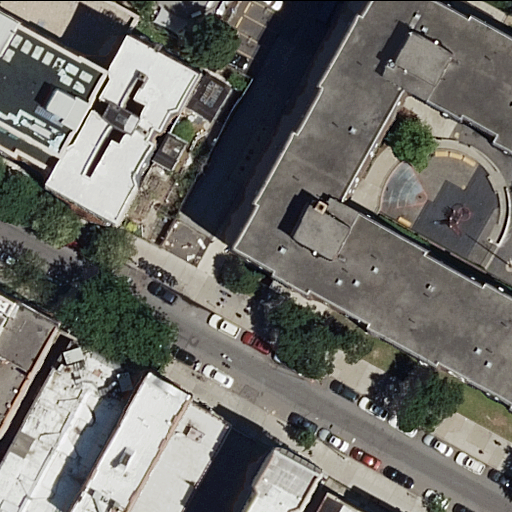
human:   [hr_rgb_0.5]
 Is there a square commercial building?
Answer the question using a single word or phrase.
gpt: no

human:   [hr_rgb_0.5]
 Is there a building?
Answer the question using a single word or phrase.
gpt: yes

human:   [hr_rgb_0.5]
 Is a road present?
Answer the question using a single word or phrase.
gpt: yes

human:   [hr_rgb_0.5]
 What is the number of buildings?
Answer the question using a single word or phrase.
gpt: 10

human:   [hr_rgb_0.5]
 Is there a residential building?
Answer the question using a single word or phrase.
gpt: yes

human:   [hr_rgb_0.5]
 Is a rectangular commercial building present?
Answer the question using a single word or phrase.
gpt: no

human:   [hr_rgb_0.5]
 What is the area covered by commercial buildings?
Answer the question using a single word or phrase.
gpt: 0m2

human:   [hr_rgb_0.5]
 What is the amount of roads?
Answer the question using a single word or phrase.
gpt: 1

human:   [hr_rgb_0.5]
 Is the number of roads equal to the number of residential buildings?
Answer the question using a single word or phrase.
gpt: no

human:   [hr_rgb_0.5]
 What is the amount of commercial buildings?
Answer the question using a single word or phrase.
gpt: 0

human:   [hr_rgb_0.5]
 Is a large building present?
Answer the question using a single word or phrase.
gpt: yes

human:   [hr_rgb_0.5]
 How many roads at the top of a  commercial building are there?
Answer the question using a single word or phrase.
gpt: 0

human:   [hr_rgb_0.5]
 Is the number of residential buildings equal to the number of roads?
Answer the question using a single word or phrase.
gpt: no

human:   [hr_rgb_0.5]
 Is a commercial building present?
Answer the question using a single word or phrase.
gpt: no

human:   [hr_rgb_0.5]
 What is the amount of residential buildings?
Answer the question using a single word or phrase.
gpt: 10

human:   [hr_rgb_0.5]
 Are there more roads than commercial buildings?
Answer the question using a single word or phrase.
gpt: yes

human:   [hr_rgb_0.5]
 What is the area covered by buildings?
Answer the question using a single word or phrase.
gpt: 2917m2

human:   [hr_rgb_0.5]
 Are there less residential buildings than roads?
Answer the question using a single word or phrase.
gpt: no

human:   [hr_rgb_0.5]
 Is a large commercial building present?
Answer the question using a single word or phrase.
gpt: no

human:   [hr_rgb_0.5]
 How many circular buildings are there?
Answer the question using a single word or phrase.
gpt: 0

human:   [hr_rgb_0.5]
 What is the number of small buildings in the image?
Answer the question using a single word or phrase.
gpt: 2

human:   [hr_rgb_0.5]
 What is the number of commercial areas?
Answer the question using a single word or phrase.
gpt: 0

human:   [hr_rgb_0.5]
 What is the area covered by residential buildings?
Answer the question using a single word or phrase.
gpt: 2917m2

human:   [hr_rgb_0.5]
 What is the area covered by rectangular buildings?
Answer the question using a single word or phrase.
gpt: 640m2

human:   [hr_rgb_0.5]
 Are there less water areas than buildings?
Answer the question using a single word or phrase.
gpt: yes

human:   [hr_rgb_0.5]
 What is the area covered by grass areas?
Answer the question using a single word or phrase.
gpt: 0m2

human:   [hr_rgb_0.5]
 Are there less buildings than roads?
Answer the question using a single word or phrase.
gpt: no

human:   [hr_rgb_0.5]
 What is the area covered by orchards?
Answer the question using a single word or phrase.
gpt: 0m2

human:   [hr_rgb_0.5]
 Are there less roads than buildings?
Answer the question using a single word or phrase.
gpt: yes

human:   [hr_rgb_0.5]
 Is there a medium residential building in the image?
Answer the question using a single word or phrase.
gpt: yes

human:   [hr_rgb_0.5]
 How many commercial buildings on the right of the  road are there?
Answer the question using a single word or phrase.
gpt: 0

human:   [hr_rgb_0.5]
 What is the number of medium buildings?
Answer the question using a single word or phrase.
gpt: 7

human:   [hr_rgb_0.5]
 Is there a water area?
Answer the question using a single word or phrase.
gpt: no

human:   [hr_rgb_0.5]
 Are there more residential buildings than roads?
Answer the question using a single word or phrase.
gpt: yes

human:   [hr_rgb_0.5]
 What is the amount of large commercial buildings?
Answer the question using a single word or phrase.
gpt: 0

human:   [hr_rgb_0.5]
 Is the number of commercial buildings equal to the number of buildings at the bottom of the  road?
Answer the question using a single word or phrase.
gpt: no

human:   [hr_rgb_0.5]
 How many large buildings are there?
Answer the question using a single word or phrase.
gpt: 1

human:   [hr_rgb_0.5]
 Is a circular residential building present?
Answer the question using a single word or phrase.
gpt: no

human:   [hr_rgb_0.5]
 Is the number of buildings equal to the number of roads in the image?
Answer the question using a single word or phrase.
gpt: no

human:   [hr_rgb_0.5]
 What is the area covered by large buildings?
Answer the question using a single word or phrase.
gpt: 822m2

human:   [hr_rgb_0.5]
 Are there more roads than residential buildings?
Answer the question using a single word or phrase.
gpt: no

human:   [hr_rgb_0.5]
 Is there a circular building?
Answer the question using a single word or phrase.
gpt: no

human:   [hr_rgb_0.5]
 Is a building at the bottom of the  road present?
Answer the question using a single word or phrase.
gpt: yes

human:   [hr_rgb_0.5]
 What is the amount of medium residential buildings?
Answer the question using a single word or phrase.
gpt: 7

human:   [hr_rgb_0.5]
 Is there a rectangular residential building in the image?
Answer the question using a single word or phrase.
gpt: yes

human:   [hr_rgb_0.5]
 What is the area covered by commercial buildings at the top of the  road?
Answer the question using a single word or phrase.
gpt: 0m2

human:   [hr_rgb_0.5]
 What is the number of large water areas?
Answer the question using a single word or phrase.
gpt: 0

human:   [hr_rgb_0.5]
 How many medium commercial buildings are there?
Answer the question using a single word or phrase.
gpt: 0

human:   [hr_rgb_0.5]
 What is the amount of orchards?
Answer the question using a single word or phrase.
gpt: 0

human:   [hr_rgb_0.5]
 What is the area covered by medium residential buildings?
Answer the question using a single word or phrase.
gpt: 1973m2

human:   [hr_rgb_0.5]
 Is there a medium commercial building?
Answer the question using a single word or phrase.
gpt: no

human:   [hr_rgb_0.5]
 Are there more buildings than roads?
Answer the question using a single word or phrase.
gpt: yes

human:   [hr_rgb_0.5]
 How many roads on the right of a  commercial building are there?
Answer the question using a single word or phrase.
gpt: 0

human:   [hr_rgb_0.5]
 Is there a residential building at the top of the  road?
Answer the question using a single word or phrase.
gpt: yes

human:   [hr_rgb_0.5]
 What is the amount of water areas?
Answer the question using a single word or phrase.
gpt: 0

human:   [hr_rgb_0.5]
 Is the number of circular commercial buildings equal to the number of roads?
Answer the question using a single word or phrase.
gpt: no

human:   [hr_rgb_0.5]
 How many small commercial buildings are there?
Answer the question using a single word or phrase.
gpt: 0

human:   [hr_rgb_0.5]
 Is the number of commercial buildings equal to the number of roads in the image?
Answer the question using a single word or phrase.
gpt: no

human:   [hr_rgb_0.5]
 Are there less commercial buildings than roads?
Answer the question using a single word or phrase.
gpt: yes

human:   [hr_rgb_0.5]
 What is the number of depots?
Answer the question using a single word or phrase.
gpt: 0

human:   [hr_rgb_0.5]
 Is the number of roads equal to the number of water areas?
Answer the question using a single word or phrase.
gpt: no

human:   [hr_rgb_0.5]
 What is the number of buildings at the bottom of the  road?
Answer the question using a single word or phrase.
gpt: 5

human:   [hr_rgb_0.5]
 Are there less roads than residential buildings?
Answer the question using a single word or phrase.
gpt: yes

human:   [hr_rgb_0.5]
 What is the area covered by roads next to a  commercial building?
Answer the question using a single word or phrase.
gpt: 0m2